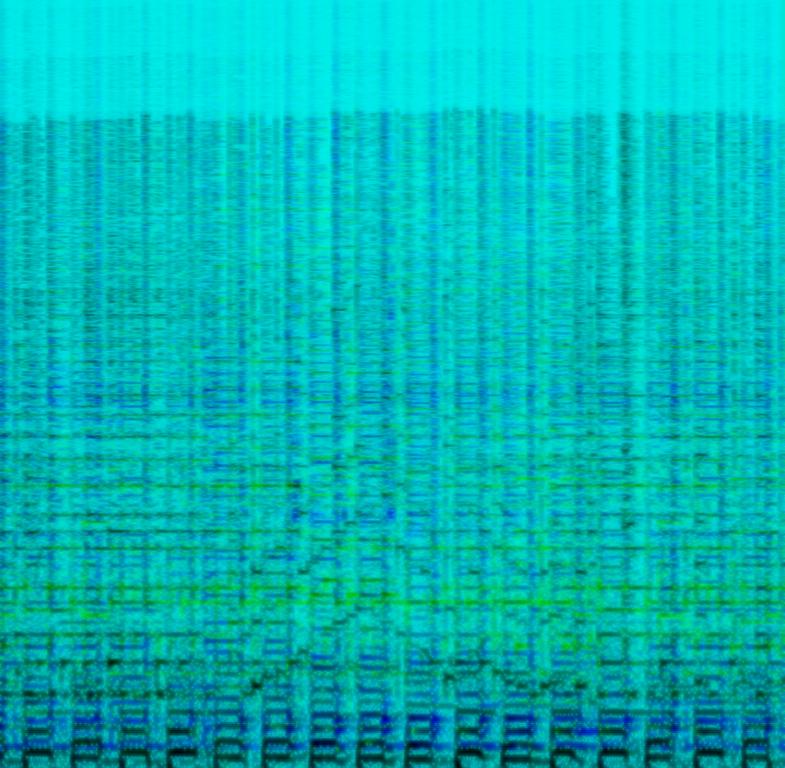
This is a bluegrass cover of an originally heavy metal music piece. There is a male vocalist singing melodically in the lead. The tune is being played by the banjo, the mandolin and the acoustic guitar while the bass guitar is playing in the background. The atmosphere is playful and there is a rural feel to the piece. This piece could be used in the soundtrack of a comedy movie that takes place in the rural parts of the USA.